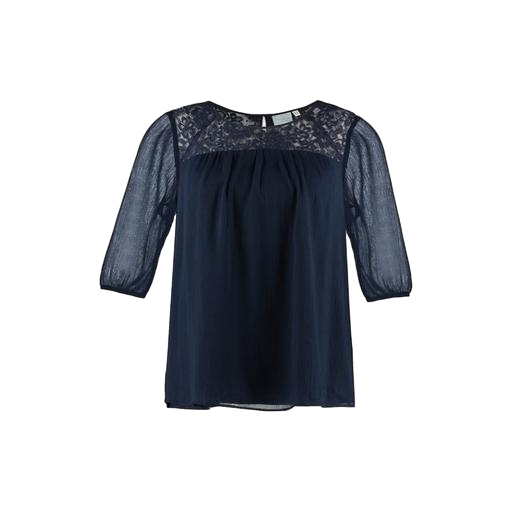
blue lace-accented top, lace a-line blouse, blue lace blouse, white background